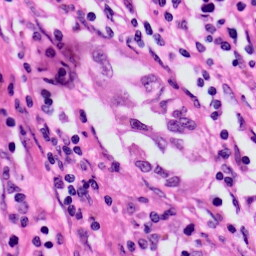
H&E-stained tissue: Skin